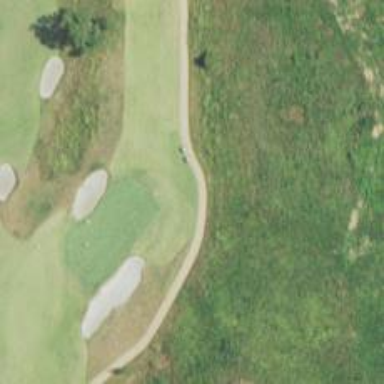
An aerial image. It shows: Footway that serves as golf path.